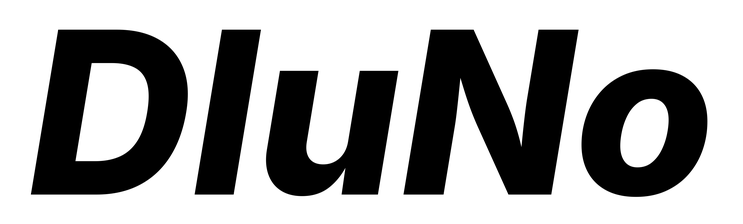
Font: Inter-Italic_ExtraBold_Italic